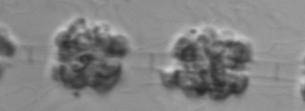
Label: Leptocylindrus_mediterraneus